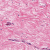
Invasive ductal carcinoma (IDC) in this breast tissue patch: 0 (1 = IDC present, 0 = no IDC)